Question: Is there a react native component with which I can build a chart (day x hour of the day) and show an image at every "point", like the example below?
I am trying with <URL> but it doesn't "load" images on top of the chart.

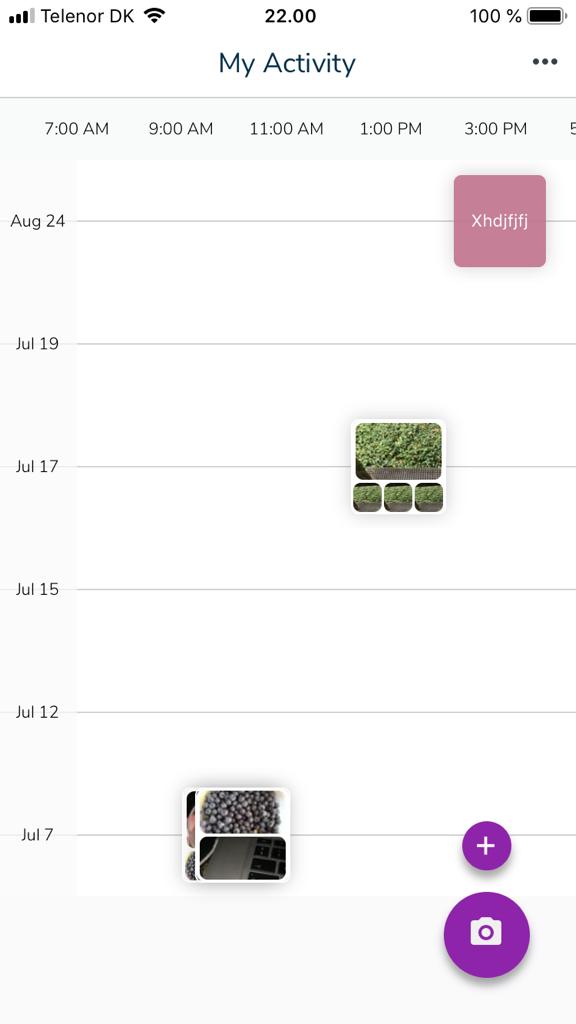
Answer: VictoryNative (React Native version of Victory Charts) is excellent, and allows you to render arbitrary components as your data points: <URL>